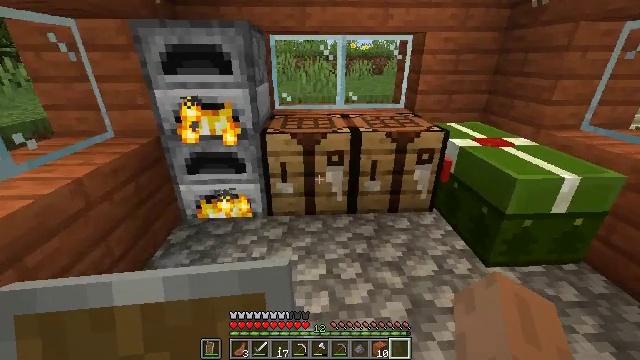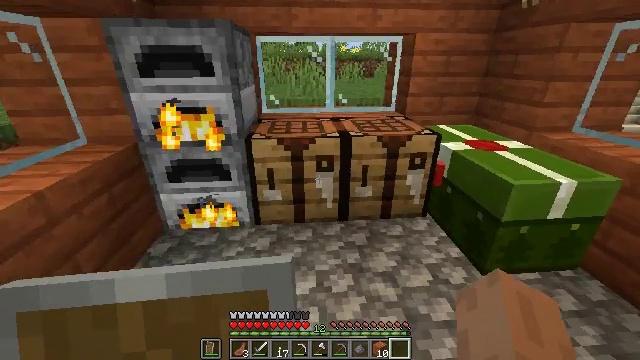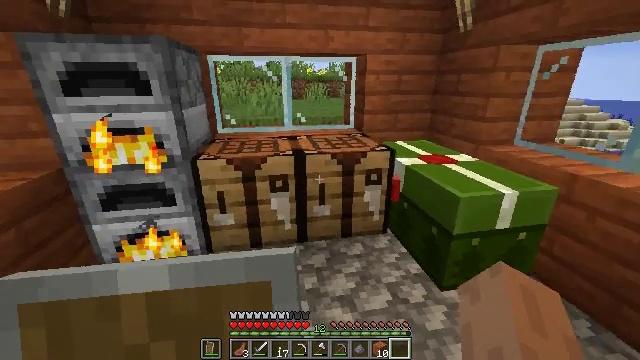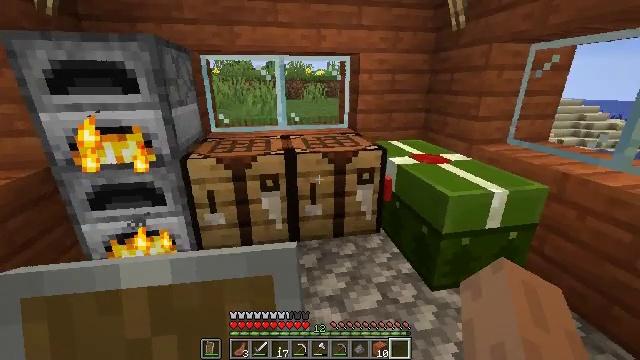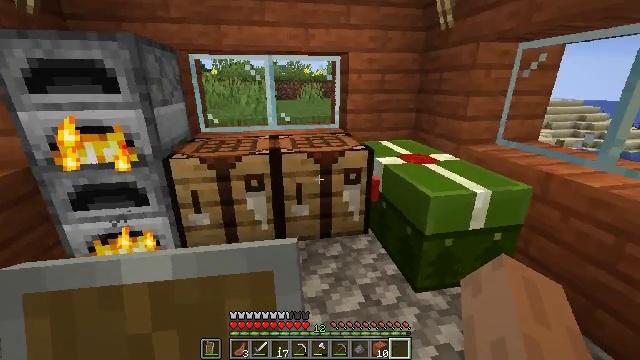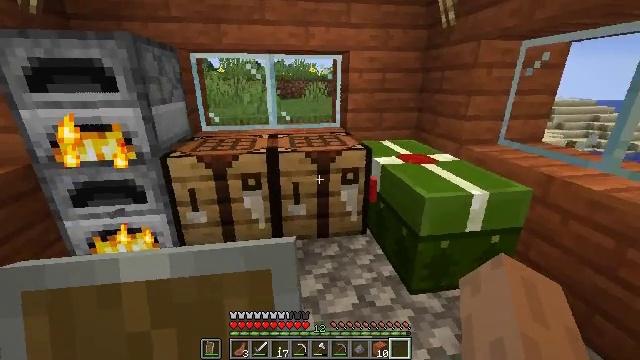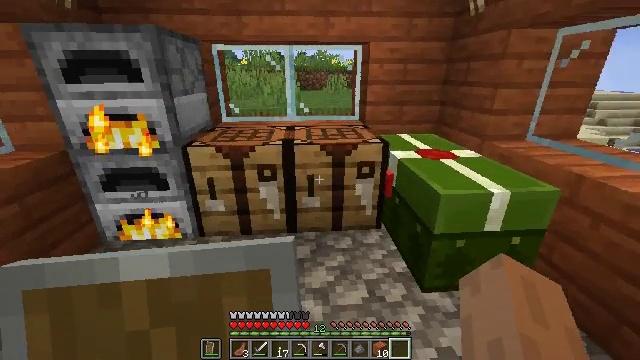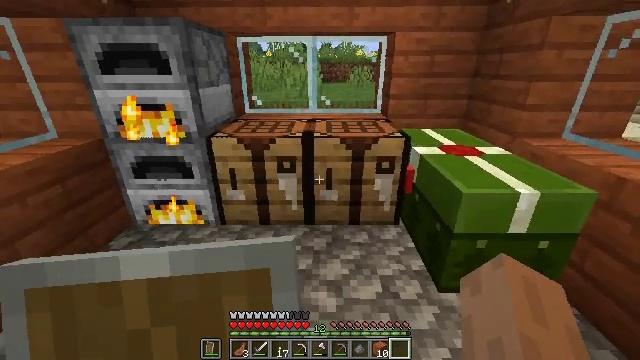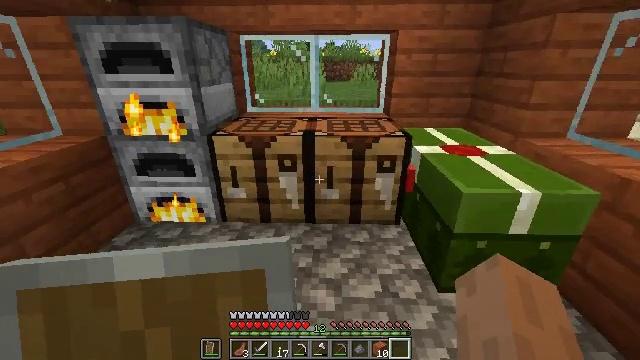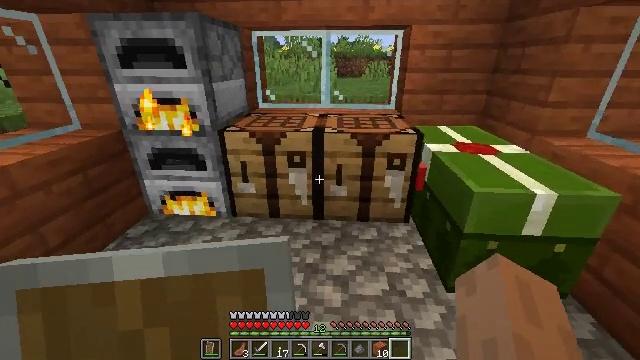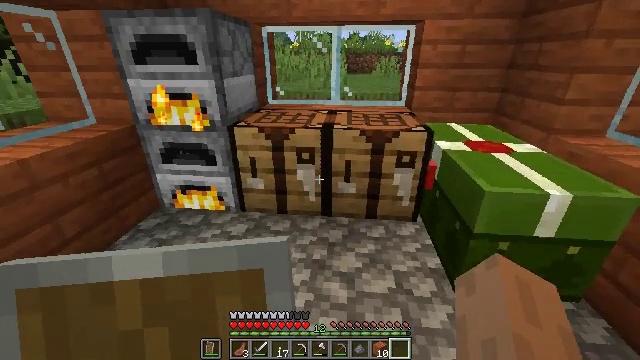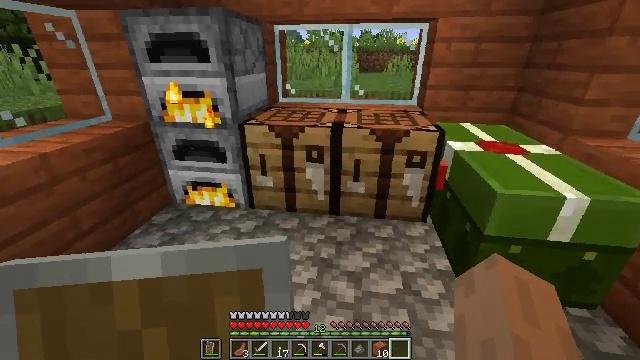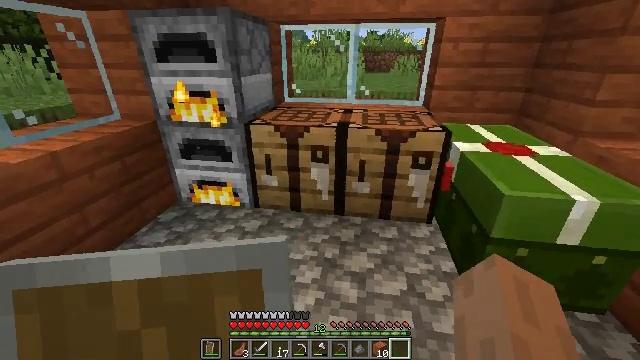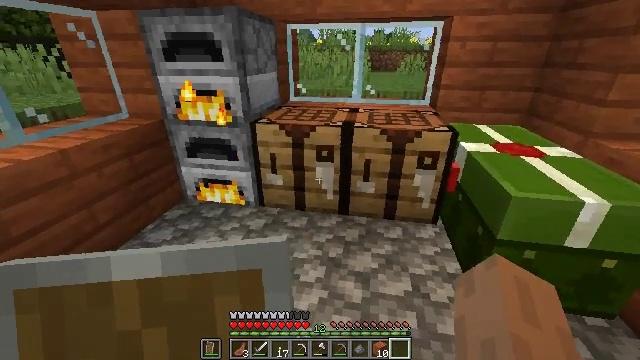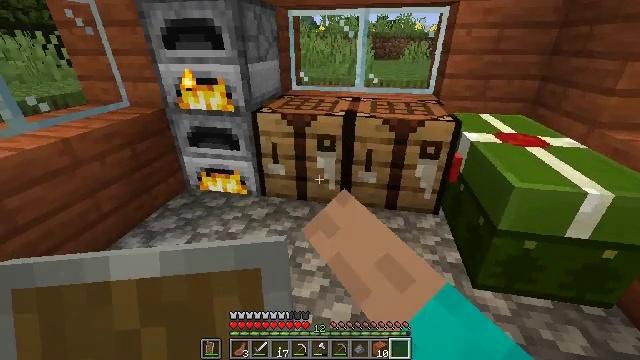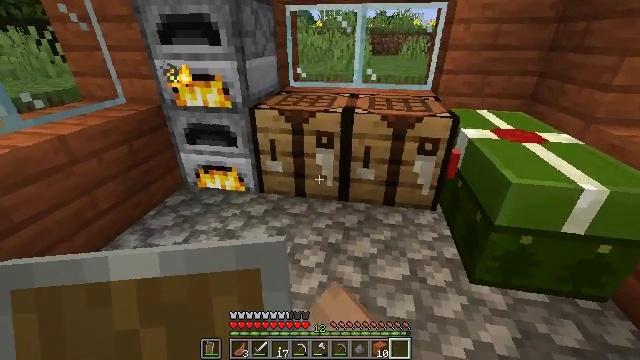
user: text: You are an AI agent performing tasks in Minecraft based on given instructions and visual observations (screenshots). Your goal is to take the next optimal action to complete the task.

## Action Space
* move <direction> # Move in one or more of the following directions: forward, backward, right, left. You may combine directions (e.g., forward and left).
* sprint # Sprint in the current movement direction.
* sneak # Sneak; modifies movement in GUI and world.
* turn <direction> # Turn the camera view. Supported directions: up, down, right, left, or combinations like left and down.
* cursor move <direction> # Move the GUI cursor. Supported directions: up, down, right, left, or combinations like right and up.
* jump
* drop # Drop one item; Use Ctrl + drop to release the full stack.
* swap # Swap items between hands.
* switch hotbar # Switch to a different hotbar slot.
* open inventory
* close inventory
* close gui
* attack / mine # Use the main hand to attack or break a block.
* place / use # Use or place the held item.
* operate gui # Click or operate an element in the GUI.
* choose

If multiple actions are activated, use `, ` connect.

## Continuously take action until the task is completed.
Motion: motion action
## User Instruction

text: Get an acacia fence by crafting with acacia planks and sticks.
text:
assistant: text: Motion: move right, turn right
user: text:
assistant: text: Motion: move right, turn right and up
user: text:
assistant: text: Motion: move right
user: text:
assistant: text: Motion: no_op
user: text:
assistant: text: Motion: turn left
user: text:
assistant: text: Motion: turn left and down
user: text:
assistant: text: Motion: turn left and down
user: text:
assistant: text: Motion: no_op
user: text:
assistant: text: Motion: turn left
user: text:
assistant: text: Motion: turn left
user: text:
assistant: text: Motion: turn left
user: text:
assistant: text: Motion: turn left
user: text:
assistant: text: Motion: turn left, use / place
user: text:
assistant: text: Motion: turn down, use / place
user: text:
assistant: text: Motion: use / place
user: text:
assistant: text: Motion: no_op
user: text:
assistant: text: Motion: no_op
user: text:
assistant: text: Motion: open gui
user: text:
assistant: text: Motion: no_op
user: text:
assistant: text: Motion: no_op
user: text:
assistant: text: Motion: no_op
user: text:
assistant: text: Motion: cursor move left
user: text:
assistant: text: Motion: no_op
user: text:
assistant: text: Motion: no_op
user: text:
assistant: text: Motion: no_op
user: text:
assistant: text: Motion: no_op
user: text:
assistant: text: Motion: no_op
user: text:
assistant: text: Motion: no_op
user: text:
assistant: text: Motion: no_op
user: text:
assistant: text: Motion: no_op